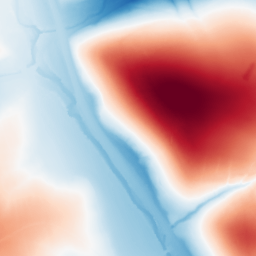
Category: trend_removal
Decomposition family: polynomial_high
Decomposition parameters: degree: 6
Upsampling method: quartic
Upsampling parameters: scale: 8
Upsampling scale: 8